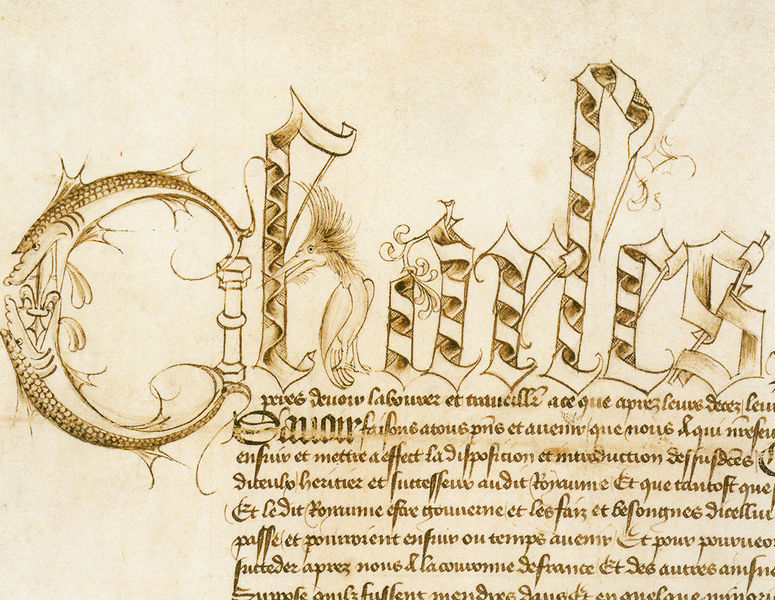
Titel: Karl VI. regelt die Thronfolge
Institution: Paris, Archives nationales
Schlagwörter: vogel, zeichnung, schrift, schnabel, sepia, tusch, gestreift, tusche, buch, seite, text, buchstaben, buchseite, fisch, verschlungen, bänder, beissen, handschrift, fische, latein, maritim, initial, buchmalerei, kaligraphie, gebändert, c, schnappen, karolingische minuskel, initale, lustiger vogel, schräger vogel, carles